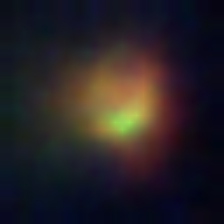
Taxon: NanoPlankton
Group: Other